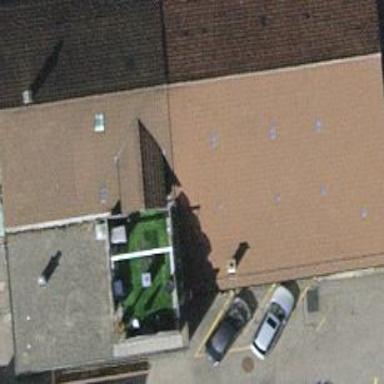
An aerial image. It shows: Building with tiled roof.